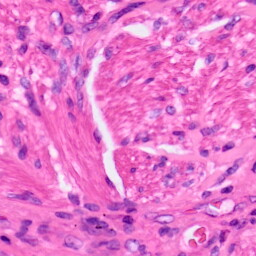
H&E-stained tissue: Lung